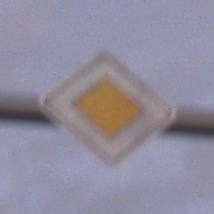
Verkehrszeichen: Vorfahrtsstrasse
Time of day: SunriseSunset
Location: Outdoor (Nature)
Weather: PartlyCloudy
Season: NotSpecified
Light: Natural